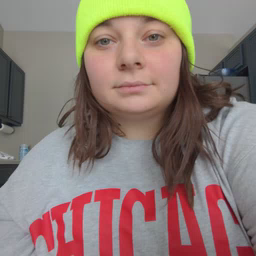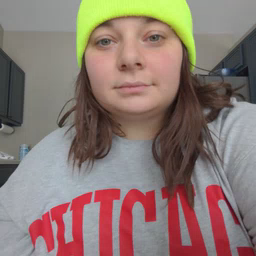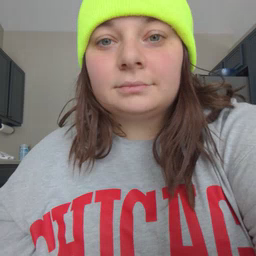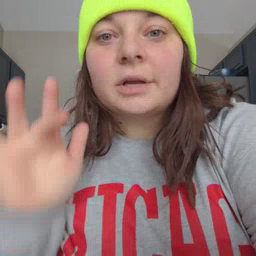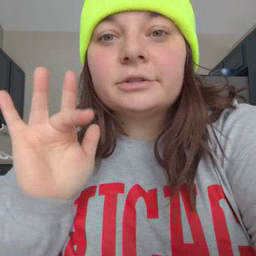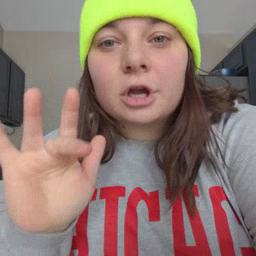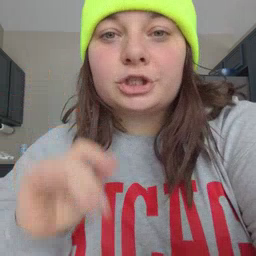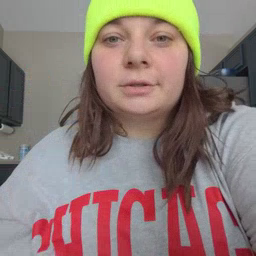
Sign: touch